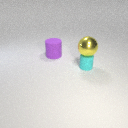
large purple rubber cylinder behind small cyan rubber cylinder